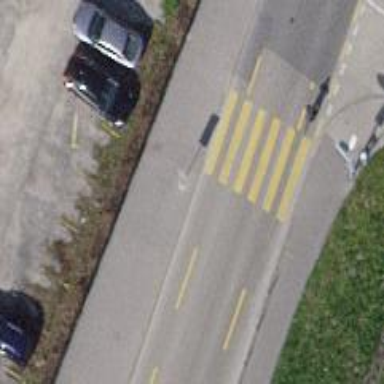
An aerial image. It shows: Traffic sign is depicted in the image.